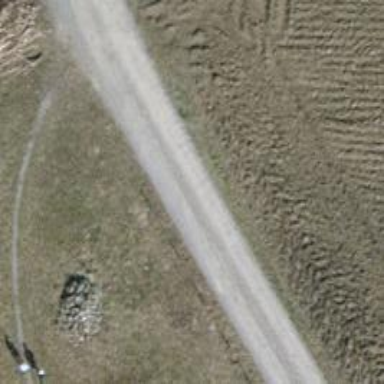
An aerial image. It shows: Compacted track with grade2 level.